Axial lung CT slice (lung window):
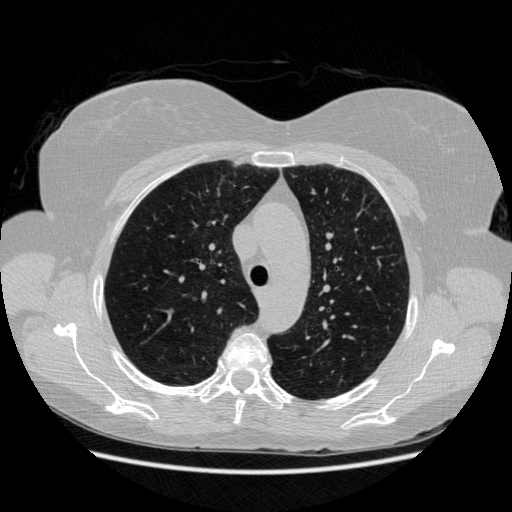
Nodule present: no